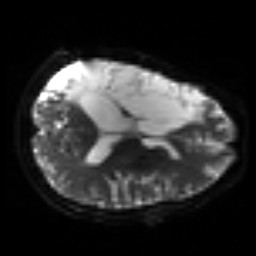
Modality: sbref
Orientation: axial
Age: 40
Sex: male
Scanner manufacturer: siemens
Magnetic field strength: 3 T
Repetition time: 3.2 s
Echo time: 0.081 s